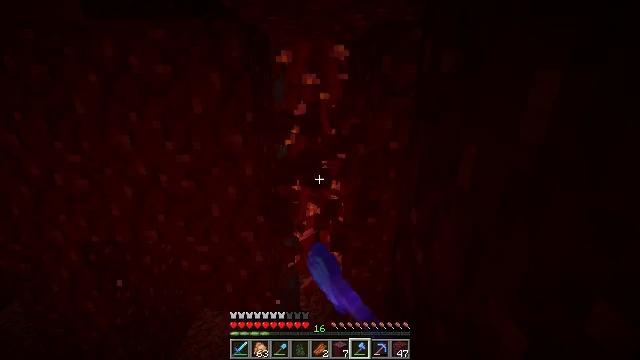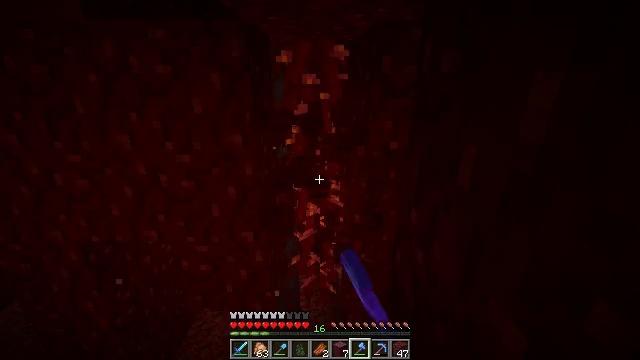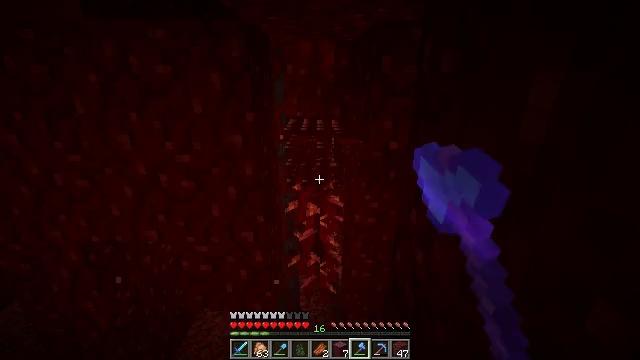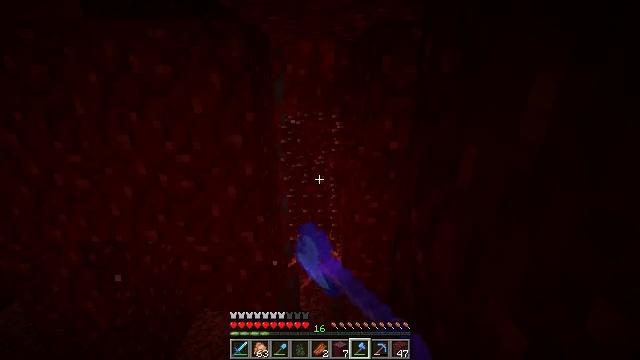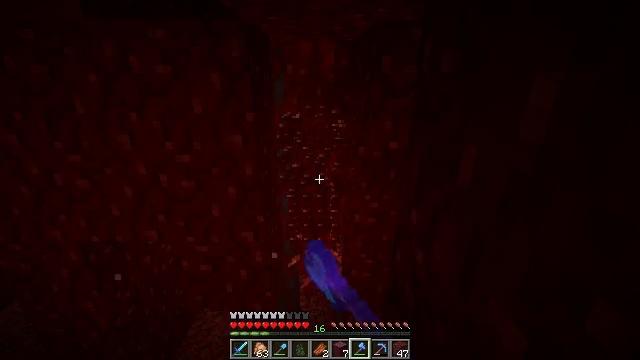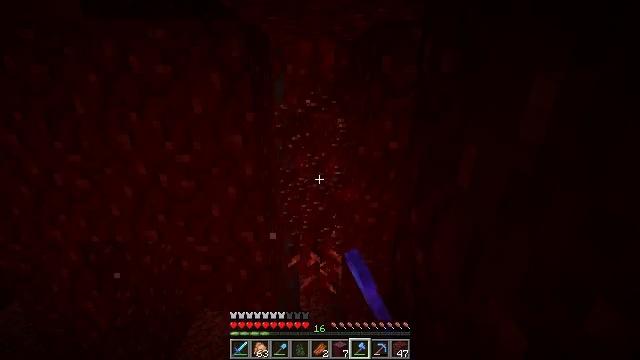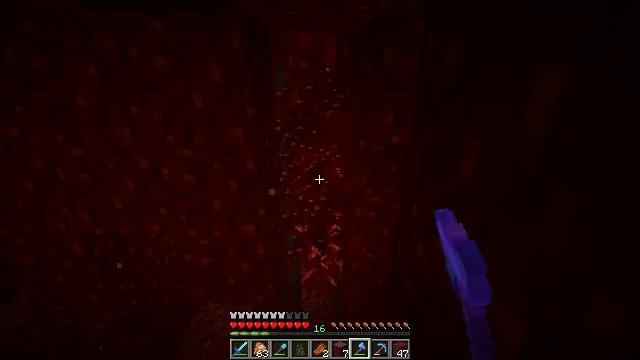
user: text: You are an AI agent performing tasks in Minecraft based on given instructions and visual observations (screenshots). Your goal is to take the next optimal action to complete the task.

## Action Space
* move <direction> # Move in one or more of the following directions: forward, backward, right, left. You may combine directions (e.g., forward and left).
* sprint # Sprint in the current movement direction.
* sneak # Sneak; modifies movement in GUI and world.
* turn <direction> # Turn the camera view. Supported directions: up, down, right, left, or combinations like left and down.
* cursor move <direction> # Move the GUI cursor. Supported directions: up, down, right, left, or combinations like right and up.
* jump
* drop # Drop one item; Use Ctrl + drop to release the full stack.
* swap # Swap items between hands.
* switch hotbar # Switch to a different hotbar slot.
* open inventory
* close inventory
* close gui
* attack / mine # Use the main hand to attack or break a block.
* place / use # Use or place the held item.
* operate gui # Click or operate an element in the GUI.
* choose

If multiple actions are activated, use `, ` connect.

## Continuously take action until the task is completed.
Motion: motion action
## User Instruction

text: Break the weeping vines plant.
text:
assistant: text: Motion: attack / mine
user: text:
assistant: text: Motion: attack / mine
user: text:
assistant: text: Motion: attack / mine
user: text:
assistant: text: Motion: attack / mine
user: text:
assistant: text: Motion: attack / mine
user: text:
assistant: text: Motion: turn down, attack / mine
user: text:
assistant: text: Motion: no_op